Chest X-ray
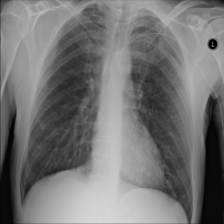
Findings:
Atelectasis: negative
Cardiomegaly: negative
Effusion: negative
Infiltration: negative
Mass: negative
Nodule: negative
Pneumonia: negative
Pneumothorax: negative
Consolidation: negative
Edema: negative
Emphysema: negative
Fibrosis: negative
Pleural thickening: negative
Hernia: negative